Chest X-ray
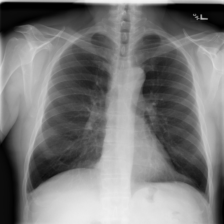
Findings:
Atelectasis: negative
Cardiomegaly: negative
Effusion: negative
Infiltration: positive
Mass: negative
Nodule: negative
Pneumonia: negative
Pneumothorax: negative
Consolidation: negative
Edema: negative
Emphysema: negative
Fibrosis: negative
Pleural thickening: negative
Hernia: negative